Question: Right now I'm working on an image processing flow backed with GraphicsMagick (ImageMagick independent fork) and I want to add optional 'blur' into it.
But people who'll work with it not familiar with Gaussian blur and its 'radius' and 'sigma' parameters. So they asked me to accept blur 'percentage' instead.
I searched for heuristics behind blur 'percentage', but I only found that it's an "amount of image taken into consideration for determining each pixels value".
So, the best solution I found is to calculate 'sigma' based on the following rule:

'percentage'
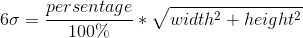
Answer: Your solution looks reasonable. To get the "sigma" recommended by *Magick, which is 0.5 to 0.7, they'd have to put in percentages like 0.1 if they are working with images that measure 3000 or 4000 pixels diagonally. Radius is supposed to be an integer, 2 or 3 times the sigma. Sigma defaults to 1 if not given to either *Magick.